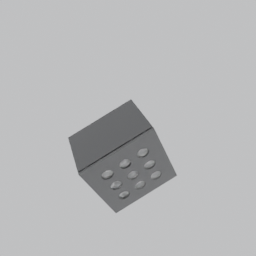
Label: lighting